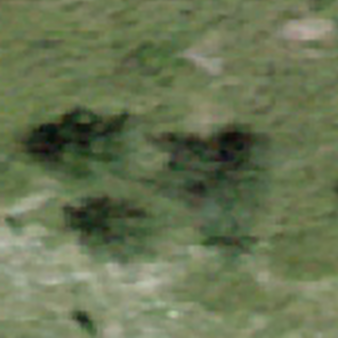
Label: other